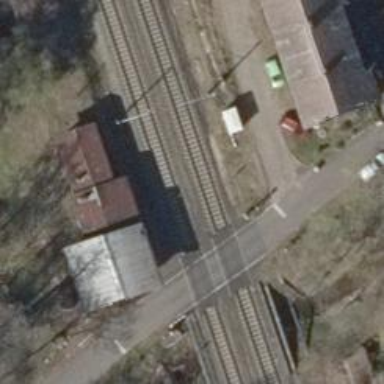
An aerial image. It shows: Railway signal.